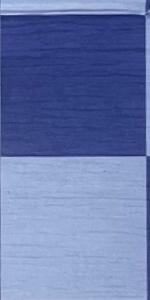
Label: Empty